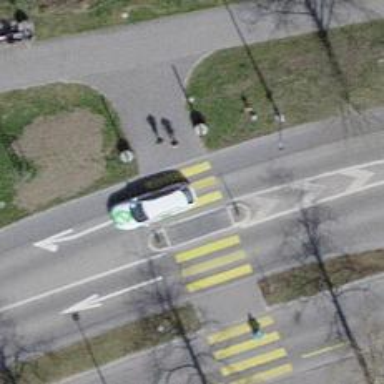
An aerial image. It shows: Footway located on traffic island.